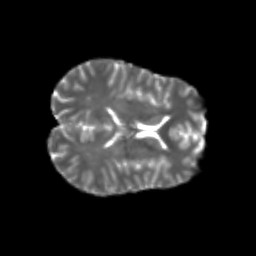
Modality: T2w
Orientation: axial
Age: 25
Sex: male
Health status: healthy
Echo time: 0.074 s